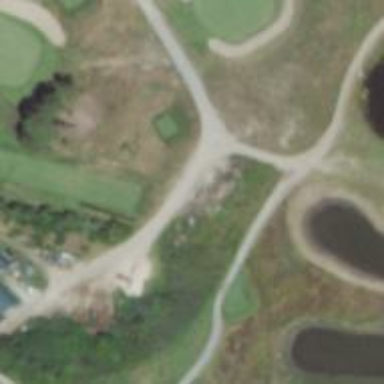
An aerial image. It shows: Path for both road and golf.